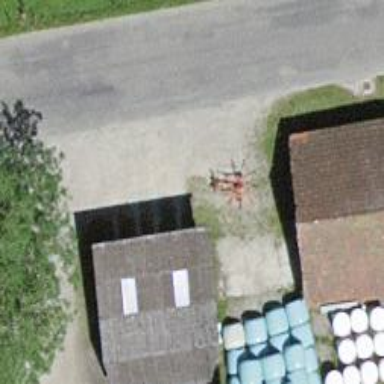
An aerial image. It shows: Garage building.